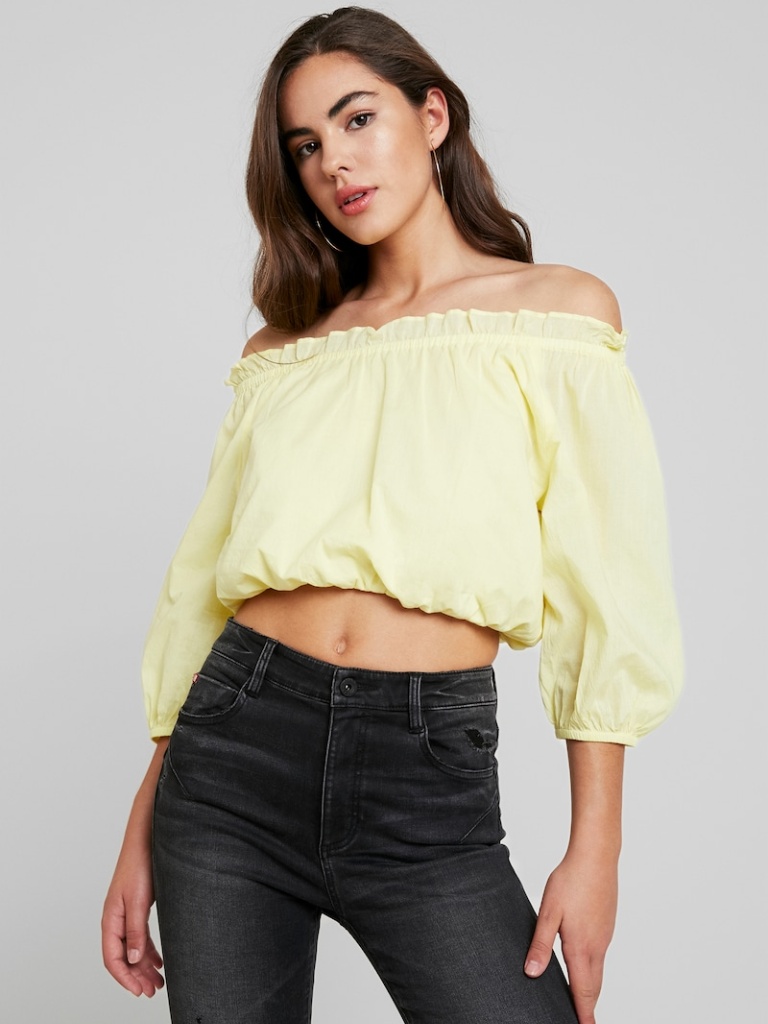
cotton loose sleeveless cropped length Untucked off-shoulder blouse